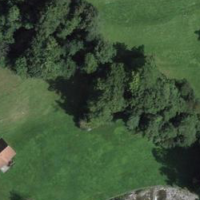
EUNIS habitat code: 44
Species observed at this site:
Angelica sylvestris